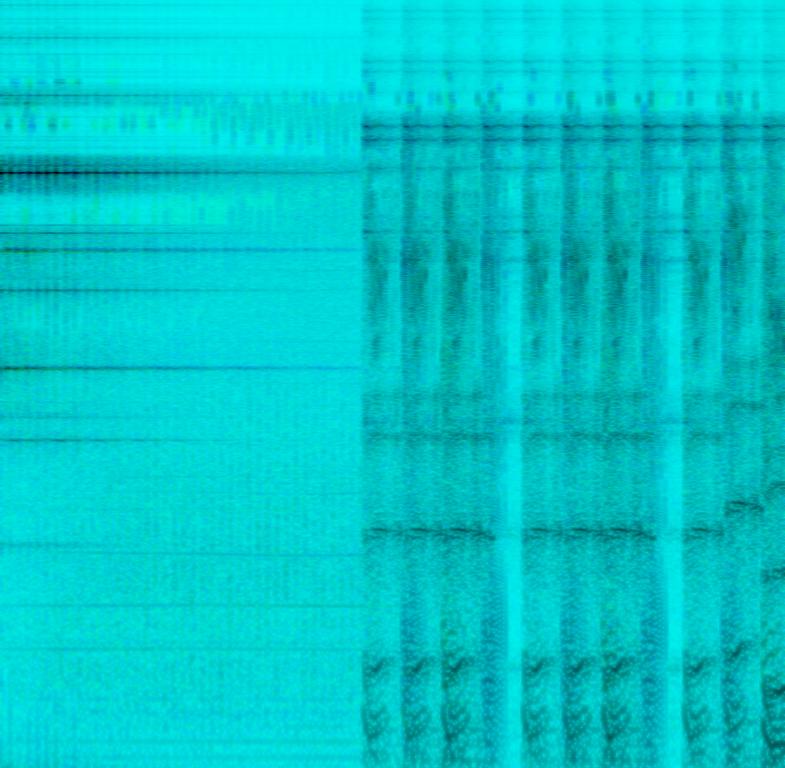
This track features a cacophony of burping and farting sounds which are used in an instrumental manner to make up a Christmas jingle. There's a bell in the background and the sound of sleds and wings flapping.